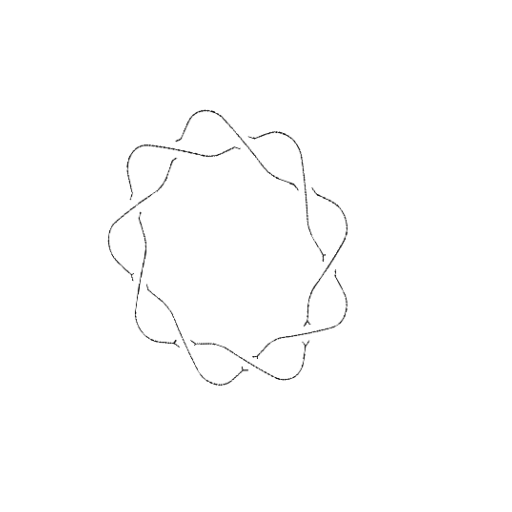
Crossing number: 9